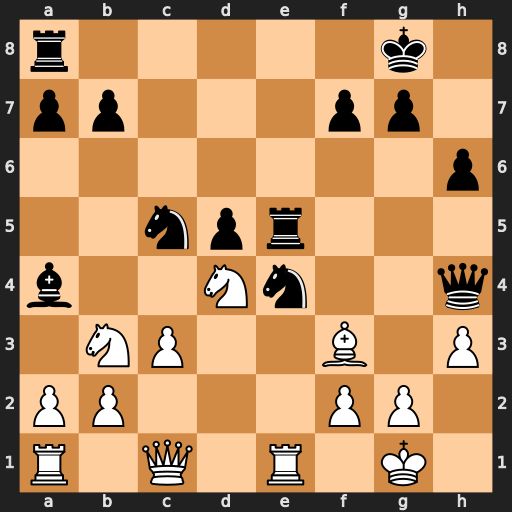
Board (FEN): r5k1/pp3pp1/7p/2npr3/b2Nn2q/1NP2B1P/PP3PP1/R1Q1R1K1
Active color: w
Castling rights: -
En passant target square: -
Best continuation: Nxc5 Qxf2+ Kh1